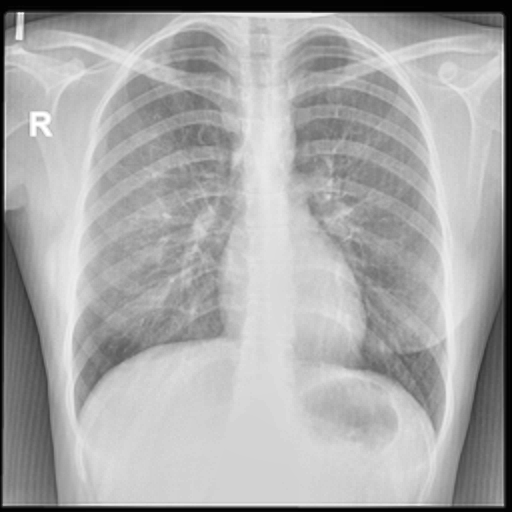
Finding: TUBERCULOSIS